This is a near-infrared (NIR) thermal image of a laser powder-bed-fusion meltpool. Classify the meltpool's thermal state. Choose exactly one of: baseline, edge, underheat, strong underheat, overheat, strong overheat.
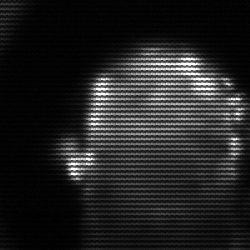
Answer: baseline